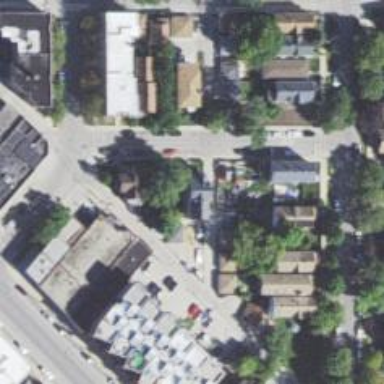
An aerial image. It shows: Alleyway designated as service road.